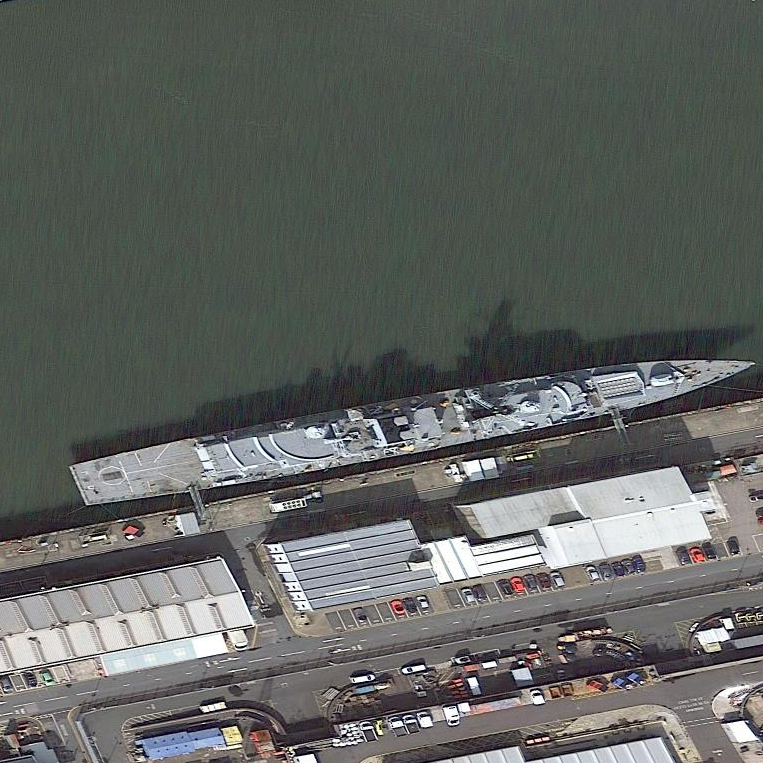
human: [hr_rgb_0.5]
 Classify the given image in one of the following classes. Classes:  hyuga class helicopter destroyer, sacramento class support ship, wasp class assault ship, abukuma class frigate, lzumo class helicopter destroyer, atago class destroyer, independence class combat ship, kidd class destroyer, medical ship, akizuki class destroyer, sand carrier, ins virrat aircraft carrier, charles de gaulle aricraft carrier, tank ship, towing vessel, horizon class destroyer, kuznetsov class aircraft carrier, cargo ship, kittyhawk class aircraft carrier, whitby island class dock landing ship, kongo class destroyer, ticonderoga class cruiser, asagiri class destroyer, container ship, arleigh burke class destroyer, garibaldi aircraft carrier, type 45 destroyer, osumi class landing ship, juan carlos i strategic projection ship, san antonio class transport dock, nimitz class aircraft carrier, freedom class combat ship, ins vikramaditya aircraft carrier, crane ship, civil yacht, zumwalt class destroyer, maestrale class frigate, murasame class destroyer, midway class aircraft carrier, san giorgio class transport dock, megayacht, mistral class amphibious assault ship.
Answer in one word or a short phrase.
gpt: Type 45 destroyer